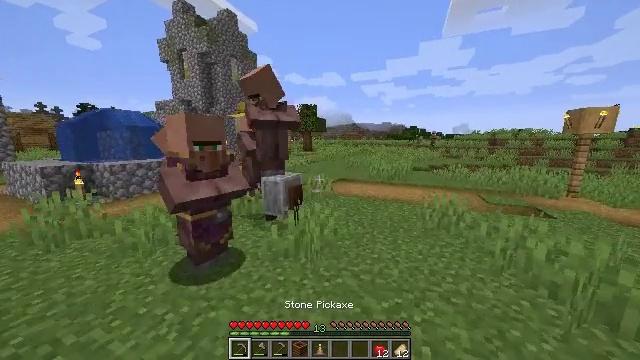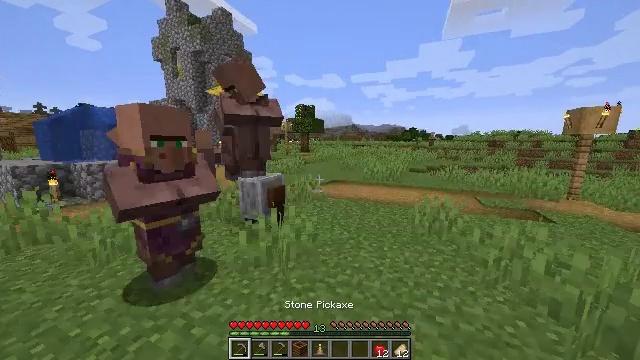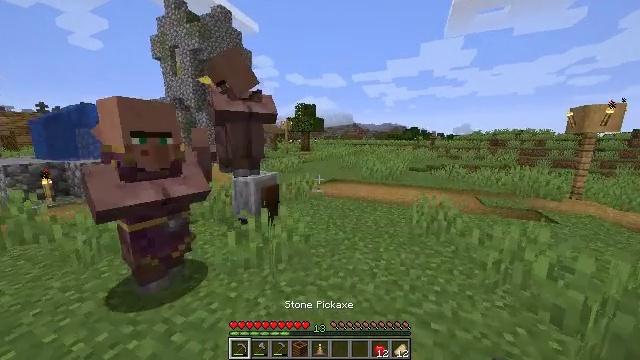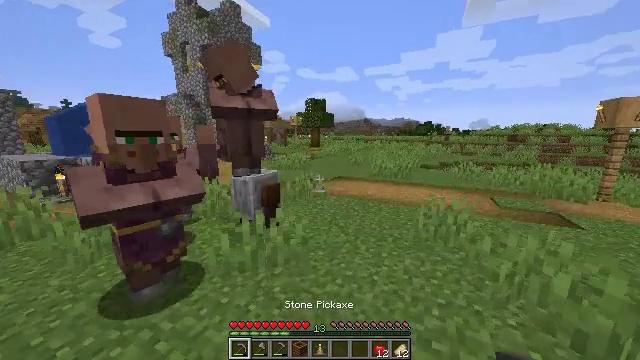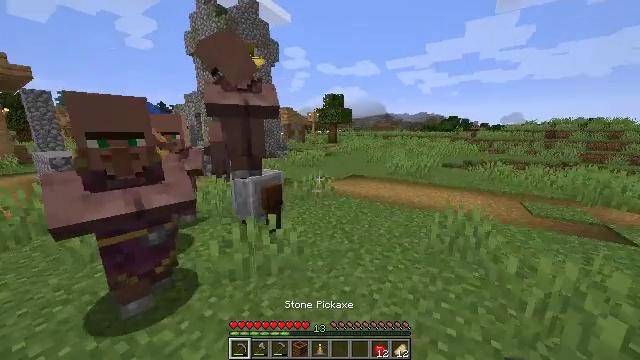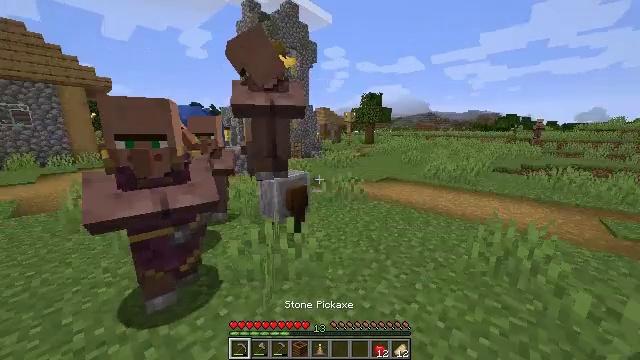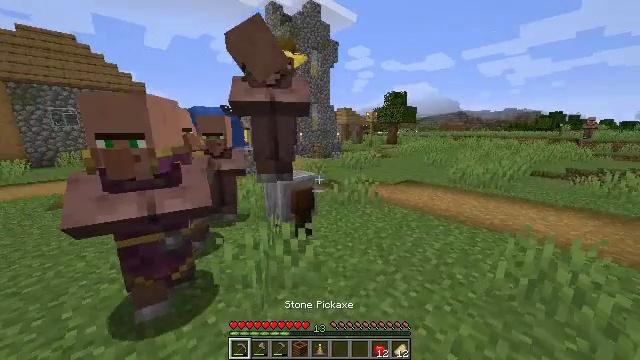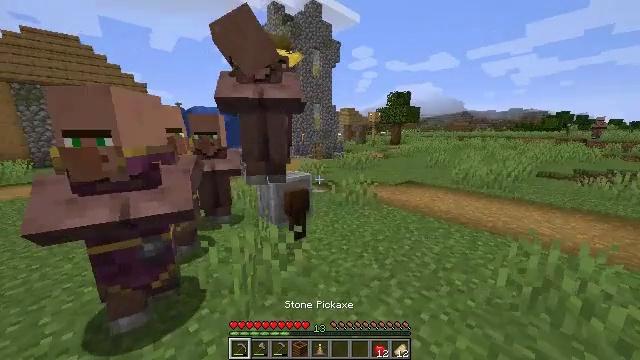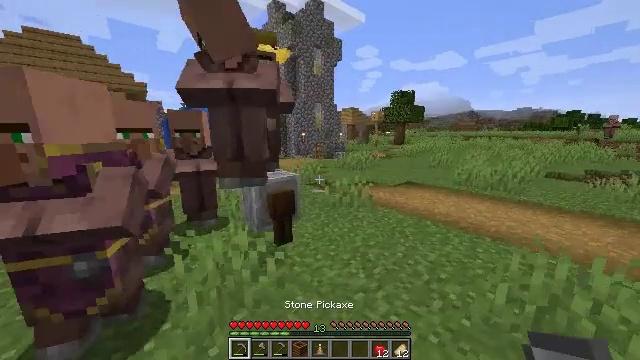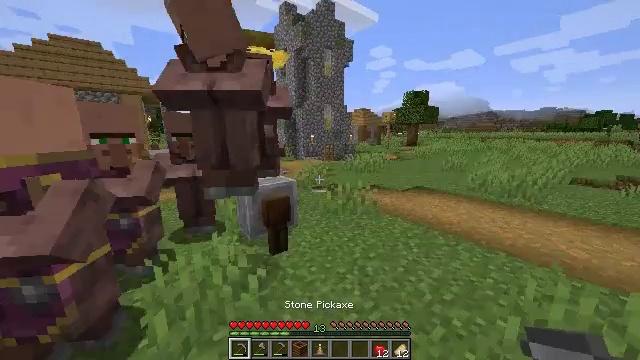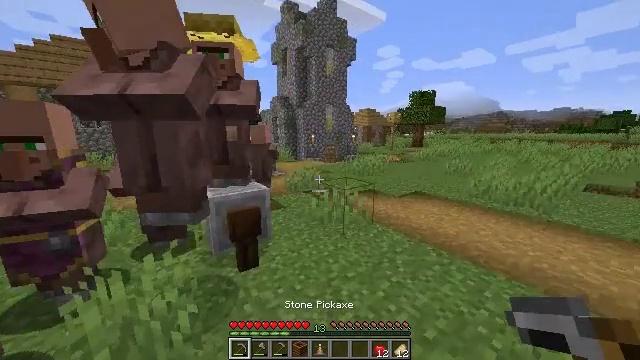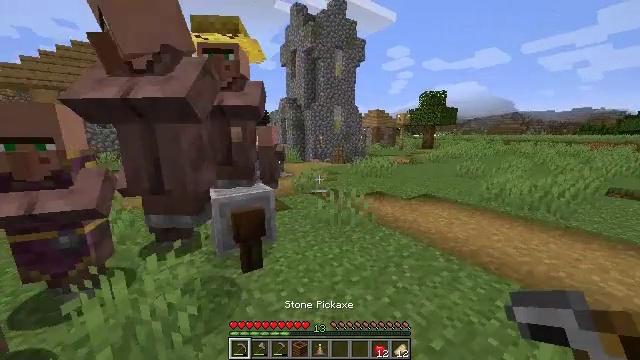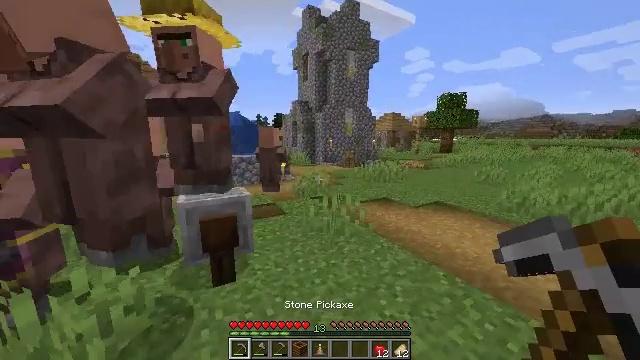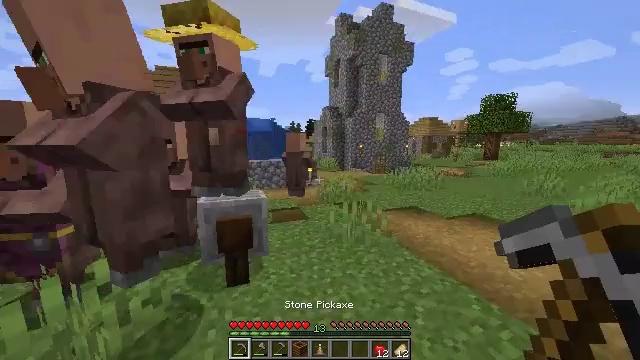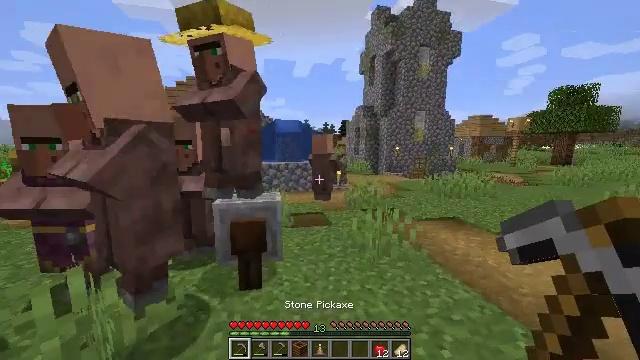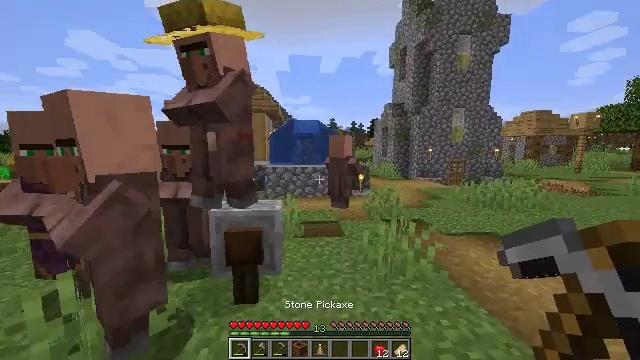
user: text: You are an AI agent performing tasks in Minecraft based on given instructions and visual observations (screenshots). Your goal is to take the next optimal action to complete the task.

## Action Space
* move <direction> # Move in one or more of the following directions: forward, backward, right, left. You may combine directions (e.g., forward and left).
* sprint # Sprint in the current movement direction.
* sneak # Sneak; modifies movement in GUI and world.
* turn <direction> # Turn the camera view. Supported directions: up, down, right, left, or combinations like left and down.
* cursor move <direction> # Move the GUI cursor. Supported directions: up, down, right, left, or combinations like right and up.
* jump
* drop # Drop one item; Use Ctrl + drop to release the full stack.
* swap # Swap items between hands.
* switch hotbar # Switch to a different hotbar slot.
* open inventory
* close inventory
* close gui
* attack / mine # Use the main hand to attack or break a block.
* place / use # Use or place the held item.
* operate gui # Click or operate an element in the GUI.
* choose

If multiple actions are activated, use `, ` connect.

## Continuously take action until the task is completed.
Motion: motion action
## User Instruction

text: Retrieve the brewing stand by breaking it.
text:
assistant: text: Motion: move forward and move right
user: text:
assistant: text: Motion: move forward and move right
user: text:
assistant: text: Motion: move forward and move right, turn left and down
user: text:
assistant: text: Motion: move forward and move right, turn left
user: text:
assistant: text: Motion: move forward and move right, turn left
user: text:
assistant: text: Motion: move forward and move right, turn left
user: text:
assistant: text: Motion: move forward and move right
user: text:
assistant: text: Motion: move forward and move right, turn left
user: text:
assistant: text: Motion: move forward and move right, turn left
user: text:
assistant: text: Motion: move forward and move right, turn left
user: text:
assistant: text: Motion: move forward and move right, turn left
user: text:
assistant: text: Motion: move forward and move right, turn left
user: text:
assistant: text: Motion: move right, turn left and up
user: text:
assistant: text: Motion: move right, turn left and up
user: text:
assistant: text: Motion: move right, turn left and up
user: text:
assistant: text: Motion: turn left
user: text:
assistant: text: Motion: turn left
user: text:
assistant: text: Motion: no_op
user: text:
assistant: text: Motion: no_op
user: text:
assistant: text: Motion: no_op
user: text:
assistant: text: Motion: no_op
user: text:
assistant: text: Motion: no_op
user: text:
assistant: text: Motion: no_op
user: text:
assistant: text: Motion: no_op
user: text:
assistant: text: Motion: no_op
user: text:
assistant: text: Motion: no_op
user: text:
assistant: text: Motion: no_op
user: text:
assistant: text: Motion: no_op
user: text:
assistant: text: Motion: no_op
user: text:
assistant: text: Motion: turn left